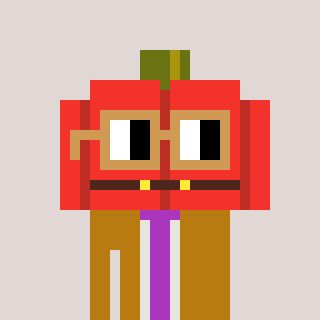
a pixel art character with square brown glasses, a pumpkin-shaped head and a gold-colored body on a warm background